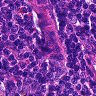
Metastatic tissue present: no